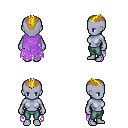
a pixel art fantasy rpg character, female body template, dark elf, purple skin, maroon tattered cape, teal pants, blonde short mohawk hairstyle, four views (front, back, left, right), 2x2 character sprite sheet, small pixel art, hard edges, no anti-aliasing